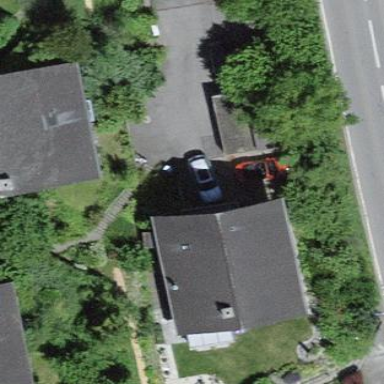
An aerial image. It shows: Residential building.